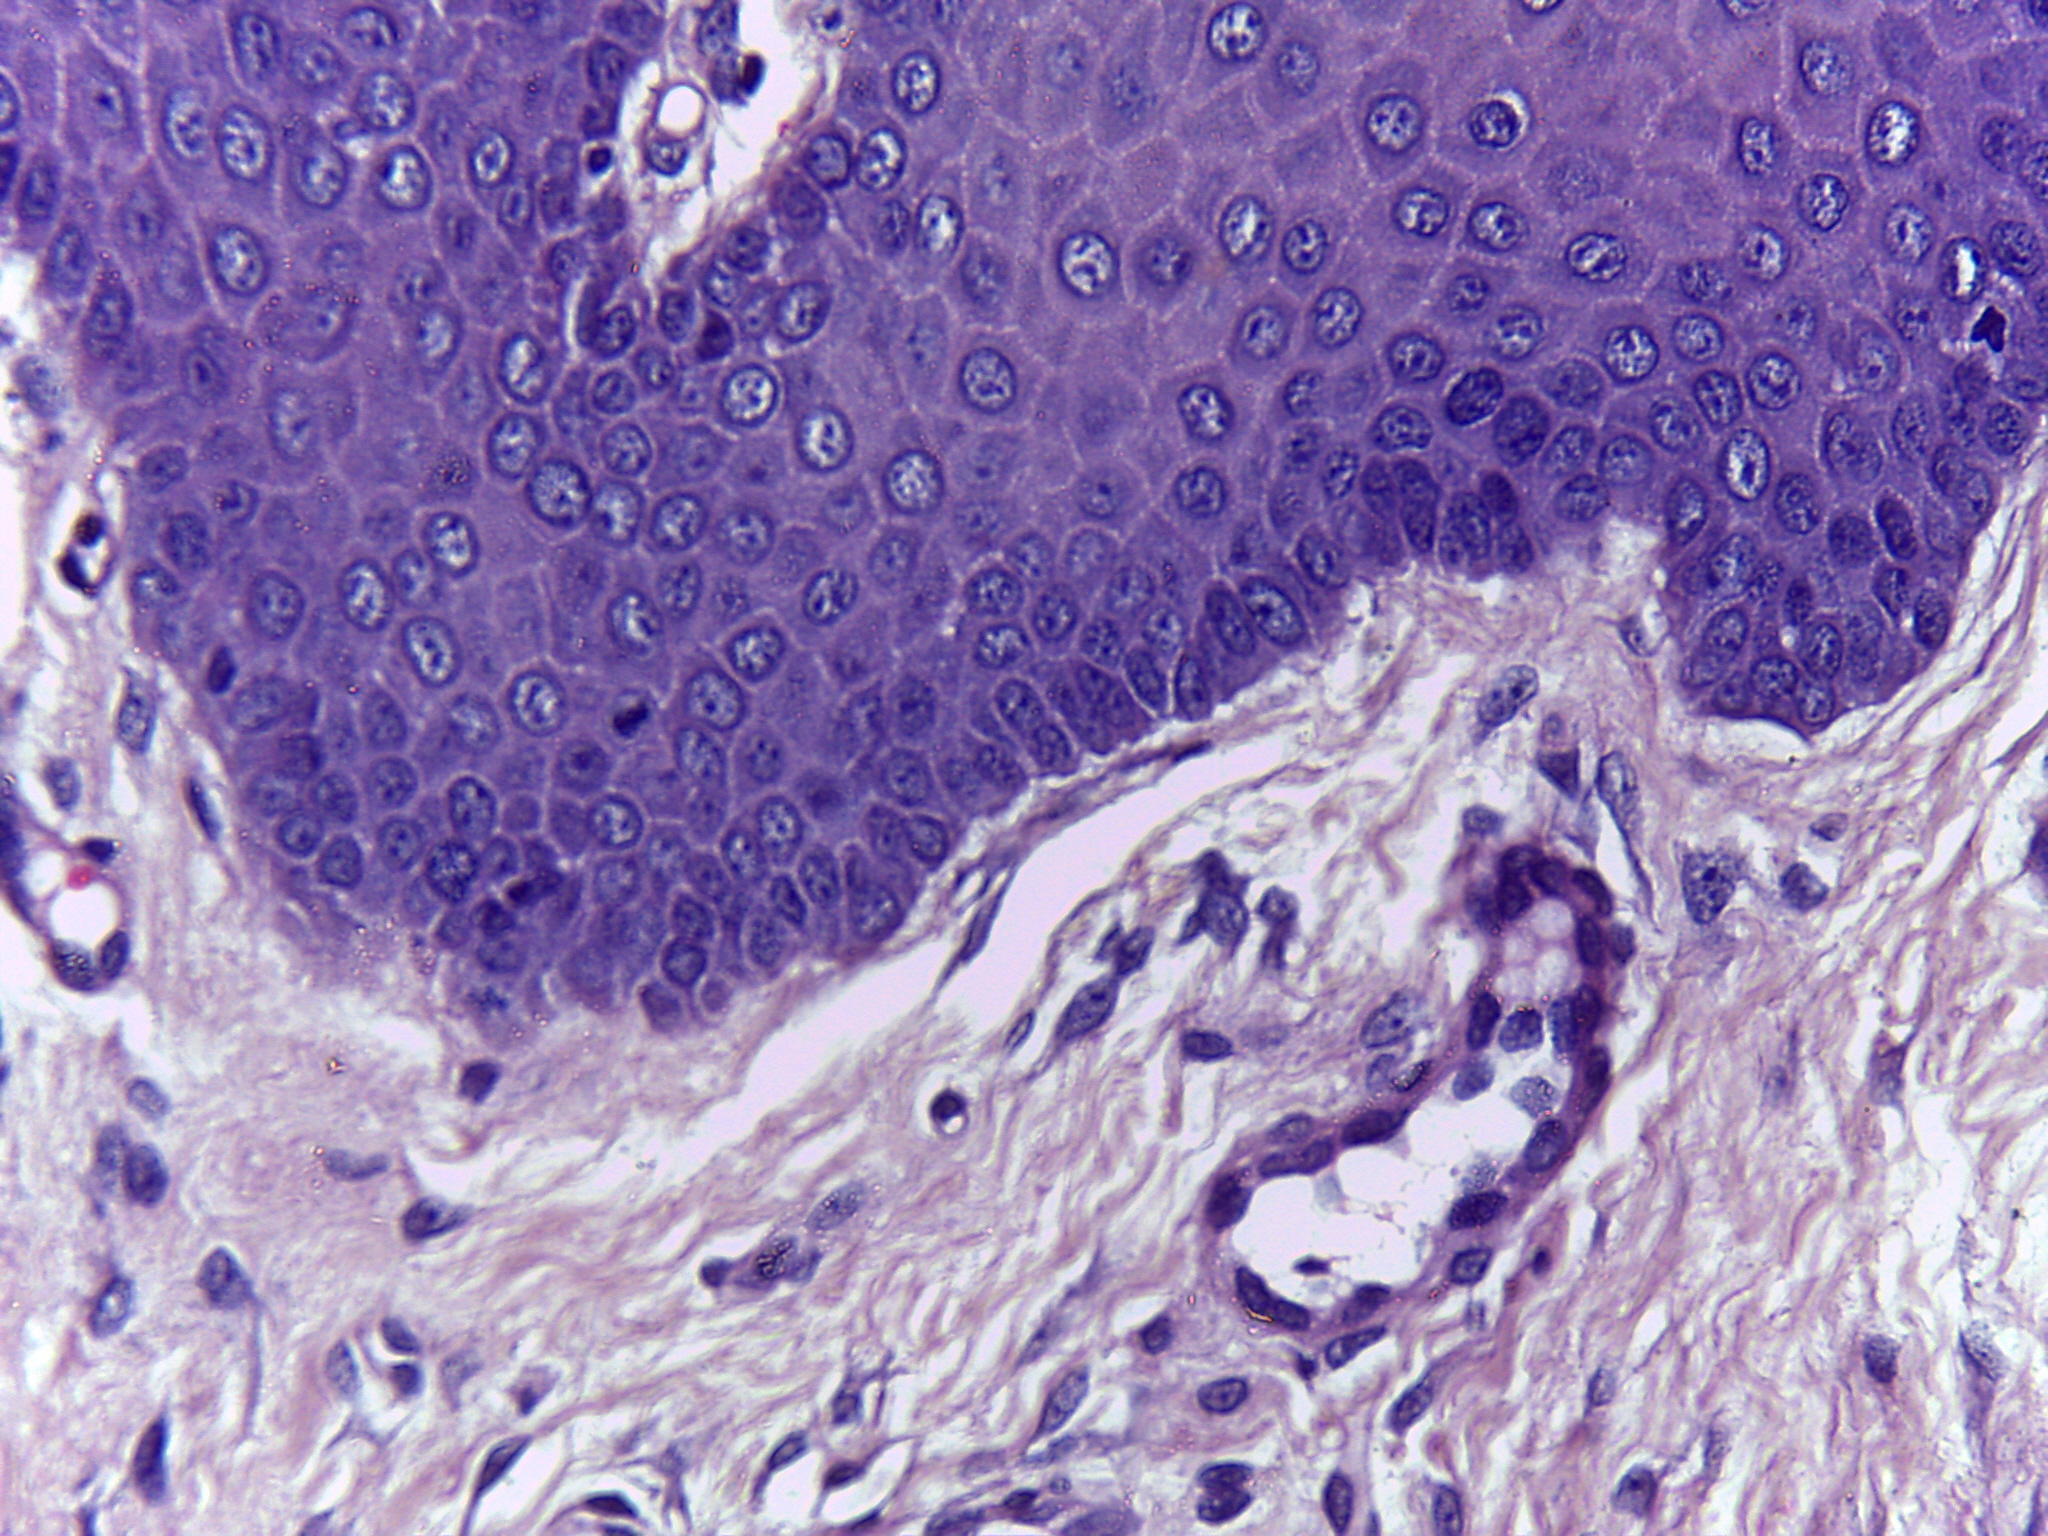
Diagnosis: Normal